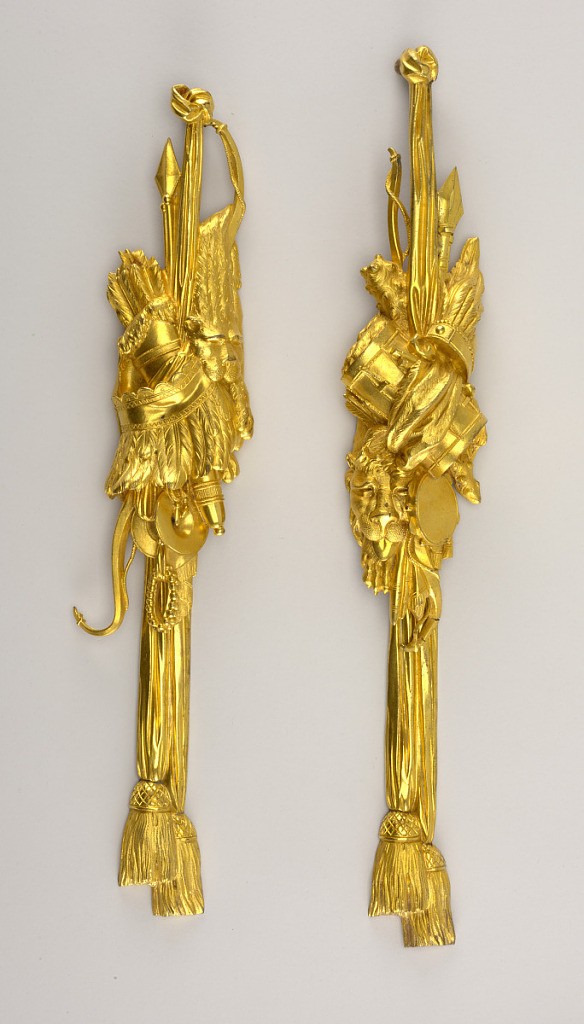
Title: Furniture mount
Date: ca. 1780
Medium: Gilt bronze
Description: Hunting trophy consisting of bow, two lances, helmet, club, drum, animal skin and tambourine, suspended by sash.